Interaction volume radius: 5 \u00c5
Interaction volume height: 30 \u00c5
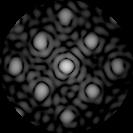
Disorder parameter: 0.2246